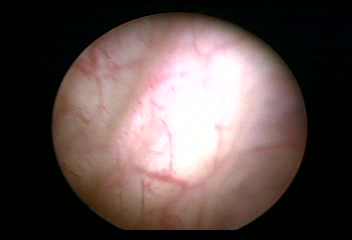
Modality: WLC
Class: Normal mucosa
Bladder cancer association: No